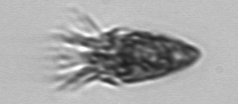
Label: Strombidium_tintinnodes